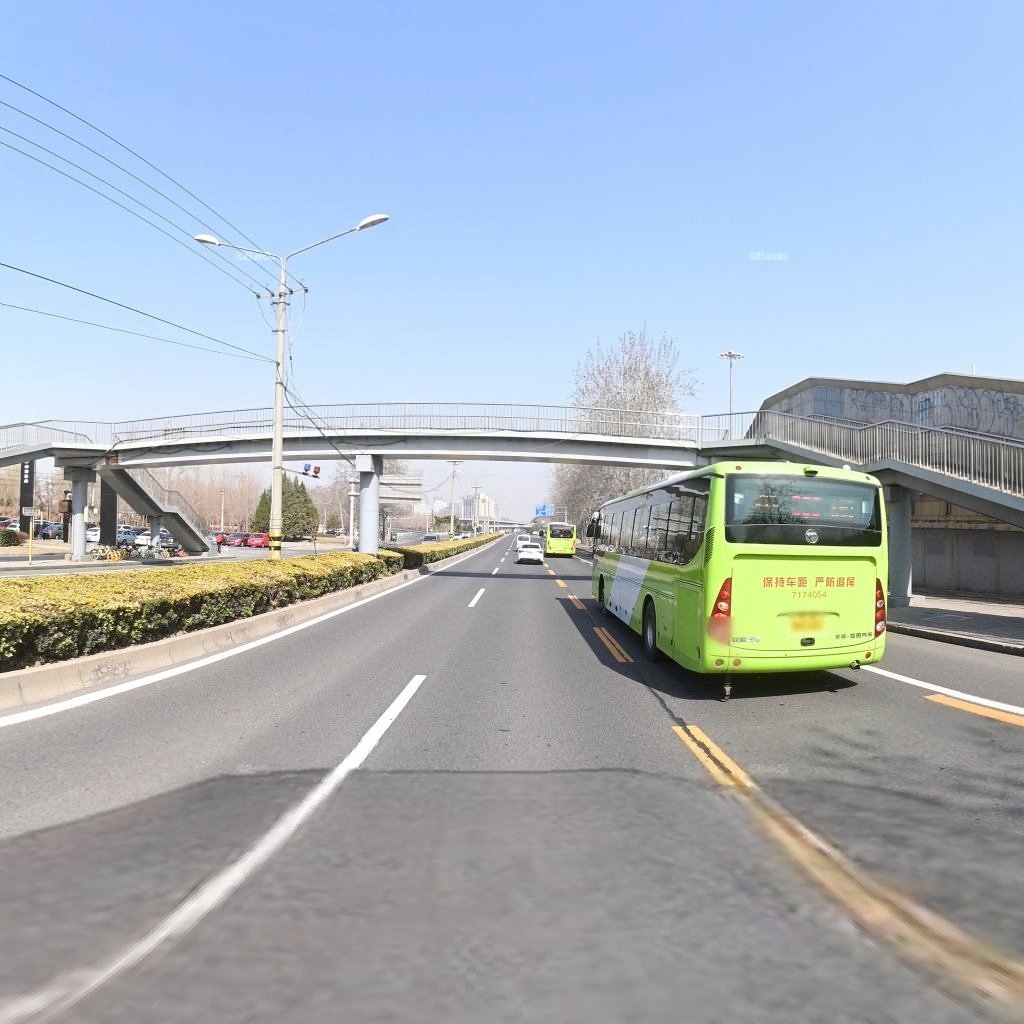
Region: Chaoyang
Road damage annotations: longitudinal patch